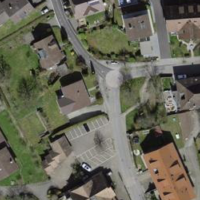
EUNIS habitat code: 55
Species observed at this site:
Juglans regia